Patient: sex F, age 67
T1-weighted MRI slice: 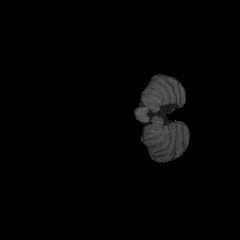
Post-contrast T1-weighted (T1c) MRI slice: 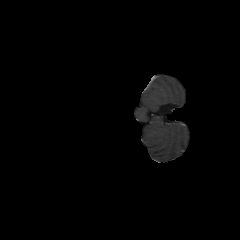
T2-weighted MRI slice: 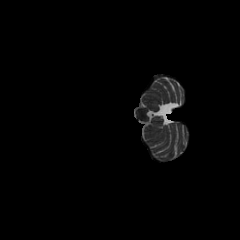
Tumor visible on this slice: no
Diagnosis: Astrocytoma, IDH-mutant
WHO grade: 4